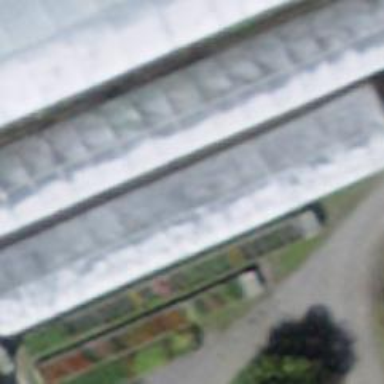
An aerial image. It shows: Greenhouse.